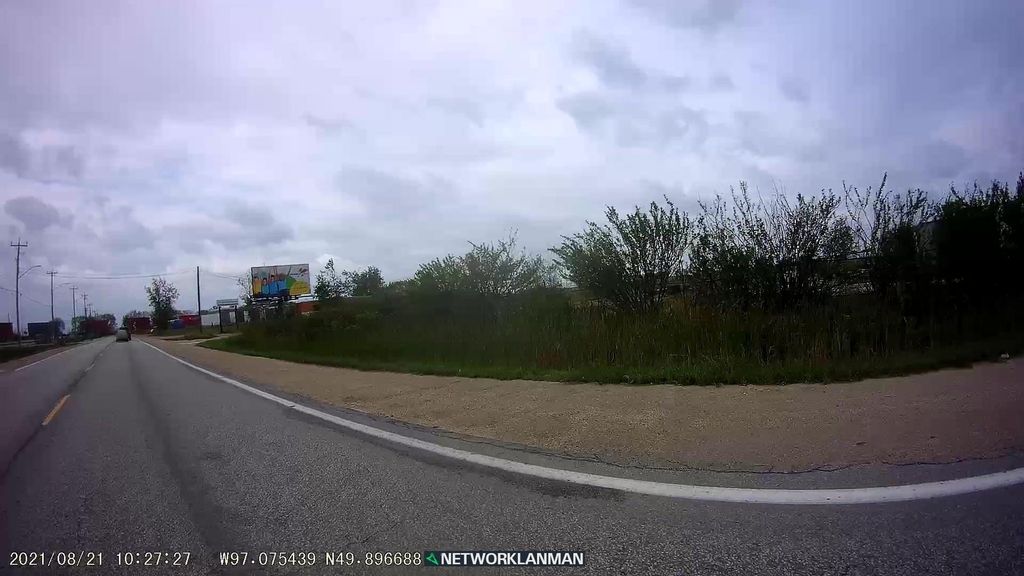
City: winnipeg